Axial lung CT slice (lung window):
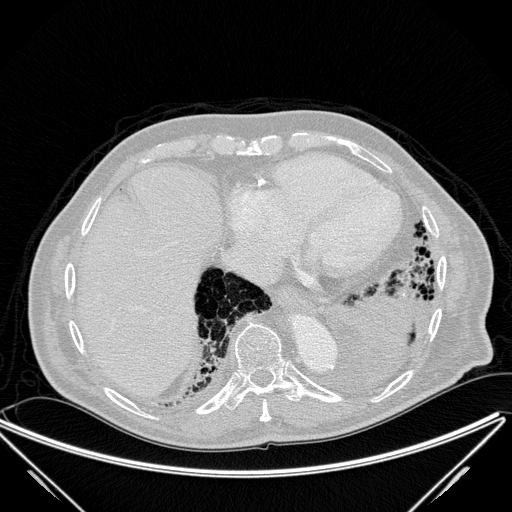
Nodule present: no